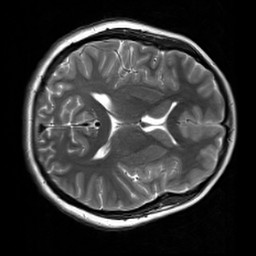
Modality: T2w
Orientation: axial
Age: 19
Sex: female
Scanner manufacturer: siemens
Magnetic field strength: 3 T
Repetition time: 7 s
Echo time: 0.09 s